Question: I'm trying to count records in SQL Server and get the same results as I would in Excel by using Countif function.
I've tried Count(*) and other different ways of counting records in SQL Server but couldn't get the same results.
Is there a function or logic that would allow me to get results similar to the table shown below?

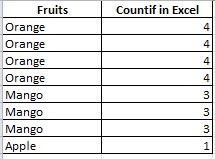
Answer: Do it with window function:
'''
select Fruits, count(*) over(partition by Fruits) as Counts
from TableName
'''